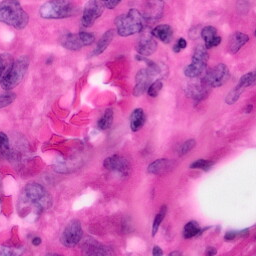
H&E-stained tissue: Pancreatic